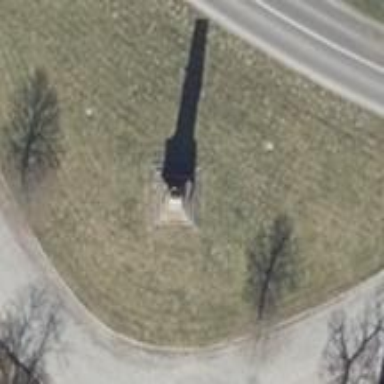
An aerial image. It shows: Historic memorial.